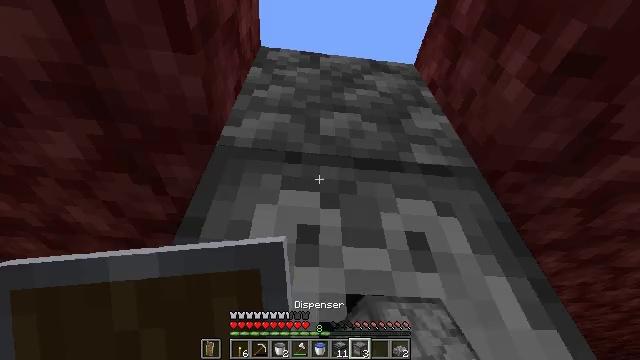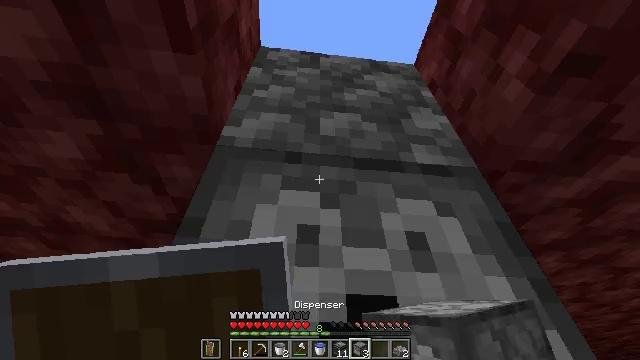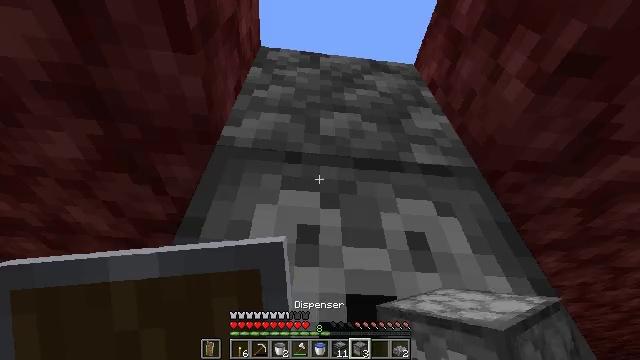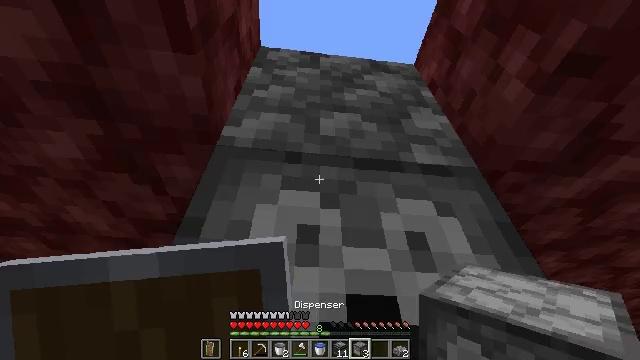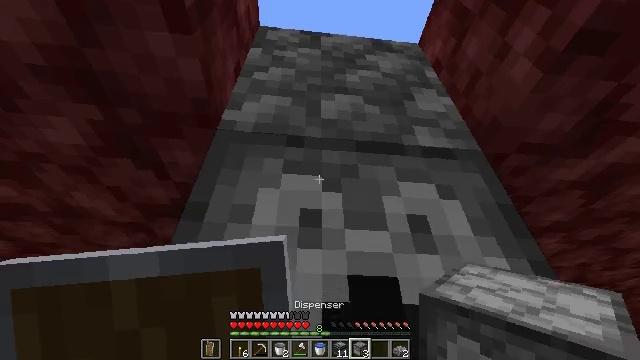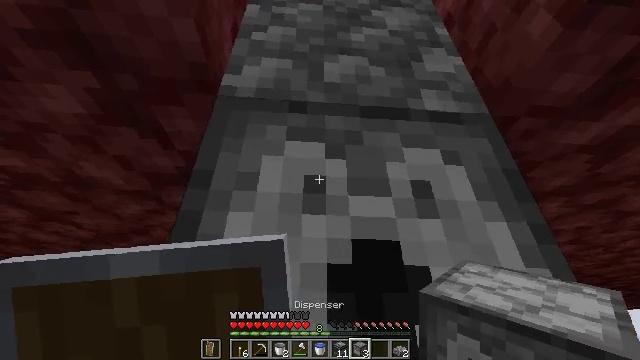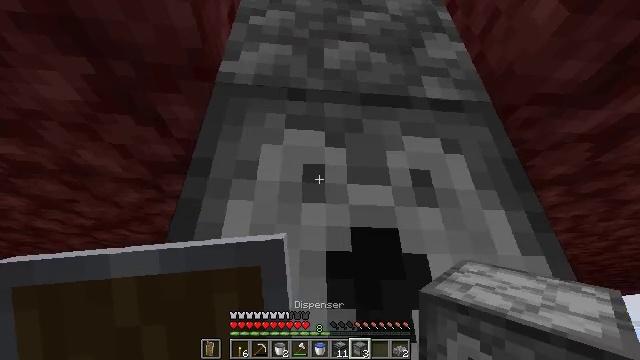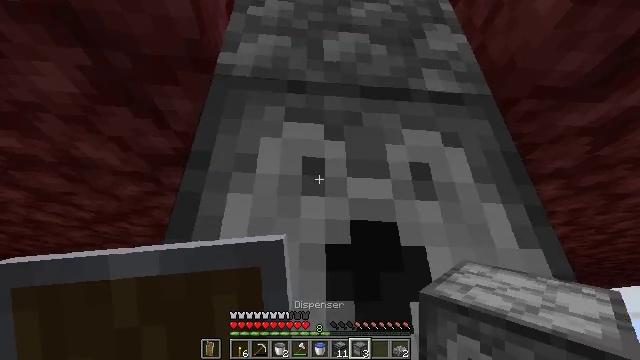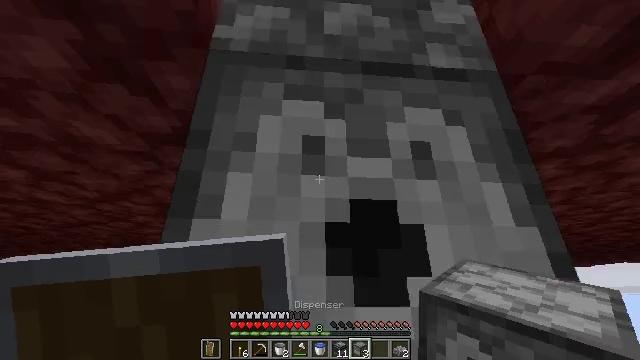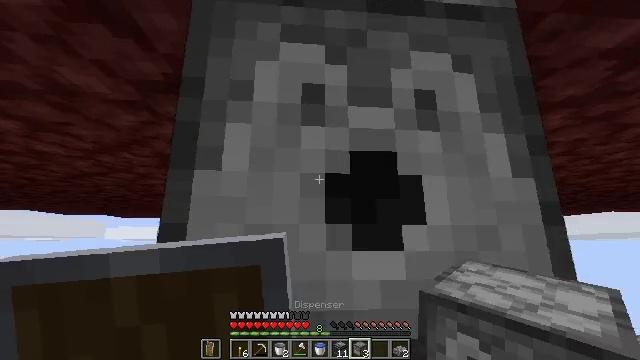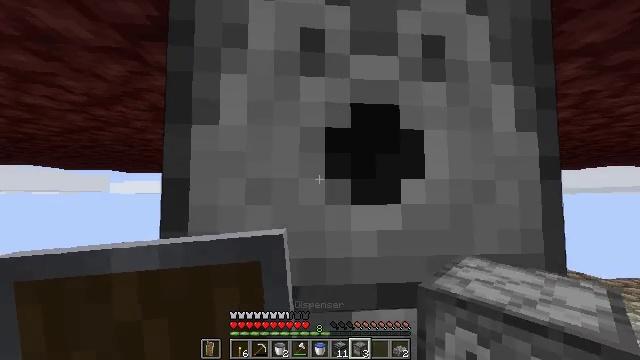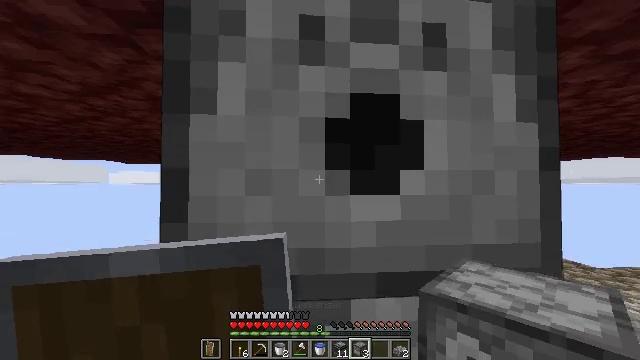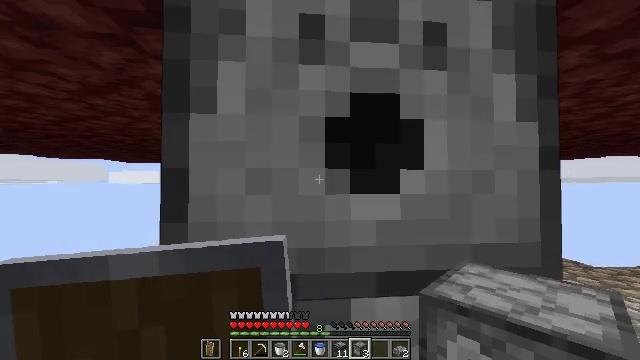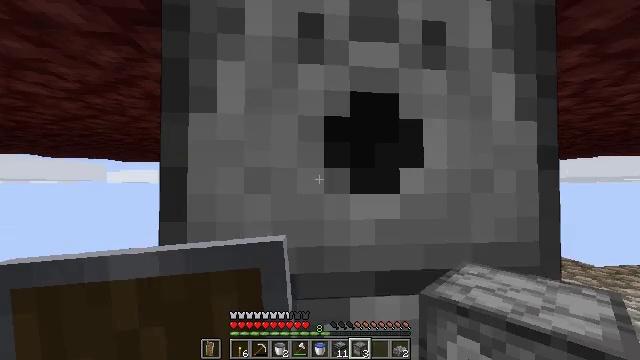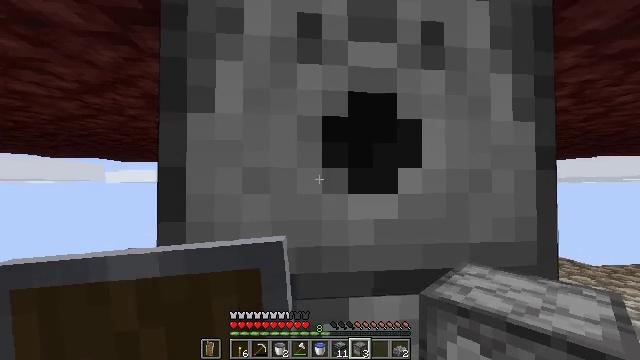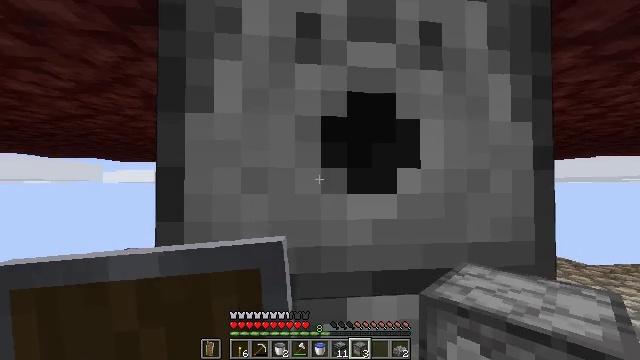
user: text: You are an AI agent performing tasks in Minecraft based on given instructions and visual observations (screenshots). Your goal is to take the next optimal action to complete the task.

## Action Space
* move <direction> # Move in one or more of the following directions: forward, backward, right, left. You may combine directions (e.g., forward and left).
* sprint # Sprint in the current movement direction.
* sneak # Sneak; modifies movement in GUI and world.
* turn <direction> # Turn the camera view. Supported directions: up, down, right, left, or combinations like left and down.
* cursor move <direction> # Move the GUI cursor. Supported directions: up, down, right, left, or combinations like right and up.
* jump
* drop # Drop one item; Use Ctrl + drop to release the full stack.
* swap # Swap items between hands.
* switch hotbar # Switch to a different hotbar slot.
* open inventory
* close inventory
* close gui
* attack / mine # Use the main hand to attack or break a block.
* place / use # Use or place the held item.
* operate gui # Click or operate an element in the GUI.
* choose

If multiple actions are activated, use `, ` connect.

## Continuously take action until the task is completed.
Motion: motion action
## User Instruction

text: Mine the dispenser.
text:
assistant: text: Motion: sneak
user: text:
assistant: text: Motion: sneak
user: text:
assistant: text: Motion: sneak
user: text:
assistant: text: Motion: sneak, turn down
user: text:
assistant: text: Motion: sneak, turn left and down
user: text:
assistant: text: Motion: sneak, turn down
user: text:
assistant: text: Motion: sneak, turn down
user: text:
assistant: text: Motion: sneak, turn down
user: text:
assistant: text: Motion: sneak, turn down
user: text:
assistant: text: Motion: sneak, turn down
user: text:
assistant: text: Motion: sneak, turn down
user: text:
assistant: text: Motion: sneak
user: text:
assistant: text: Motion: sneak
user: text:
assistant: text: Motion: sneak
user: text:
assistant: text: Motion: sneak
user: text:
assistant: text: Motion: sneak, turn right and up
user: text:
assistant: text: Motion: sneak
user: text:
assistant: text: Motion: sneak
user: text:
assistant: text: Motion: sneak
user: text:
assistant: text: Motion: sneak
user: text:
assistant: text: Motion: sneak
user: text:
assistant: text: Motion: sneak
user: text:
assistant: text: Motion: sneak
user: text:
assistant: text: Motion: sneak
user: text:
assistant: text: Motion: sneak
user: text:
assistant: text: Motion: sneak
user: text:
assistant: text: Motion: sneak
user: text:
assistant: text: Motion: sneak
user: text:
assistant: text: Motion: sneak
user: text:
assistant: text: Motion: sneak